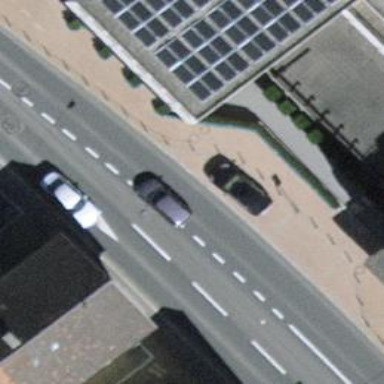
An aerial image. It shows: Bollard barrier.